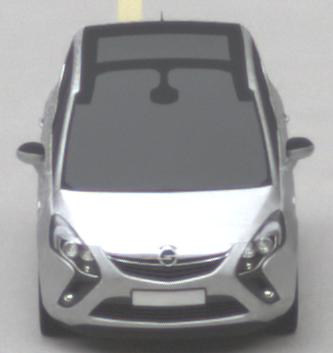
Make: Opel
Model: Zafira Tourer 1.8
Detailed model: Zafira (C) Tourer
Model produced from: 2012/01
Model produced until: 2015/06
Doors: 5
Color: white
Road condition: dry road
Daytime: morning or afternoon
Contrast: low contrast